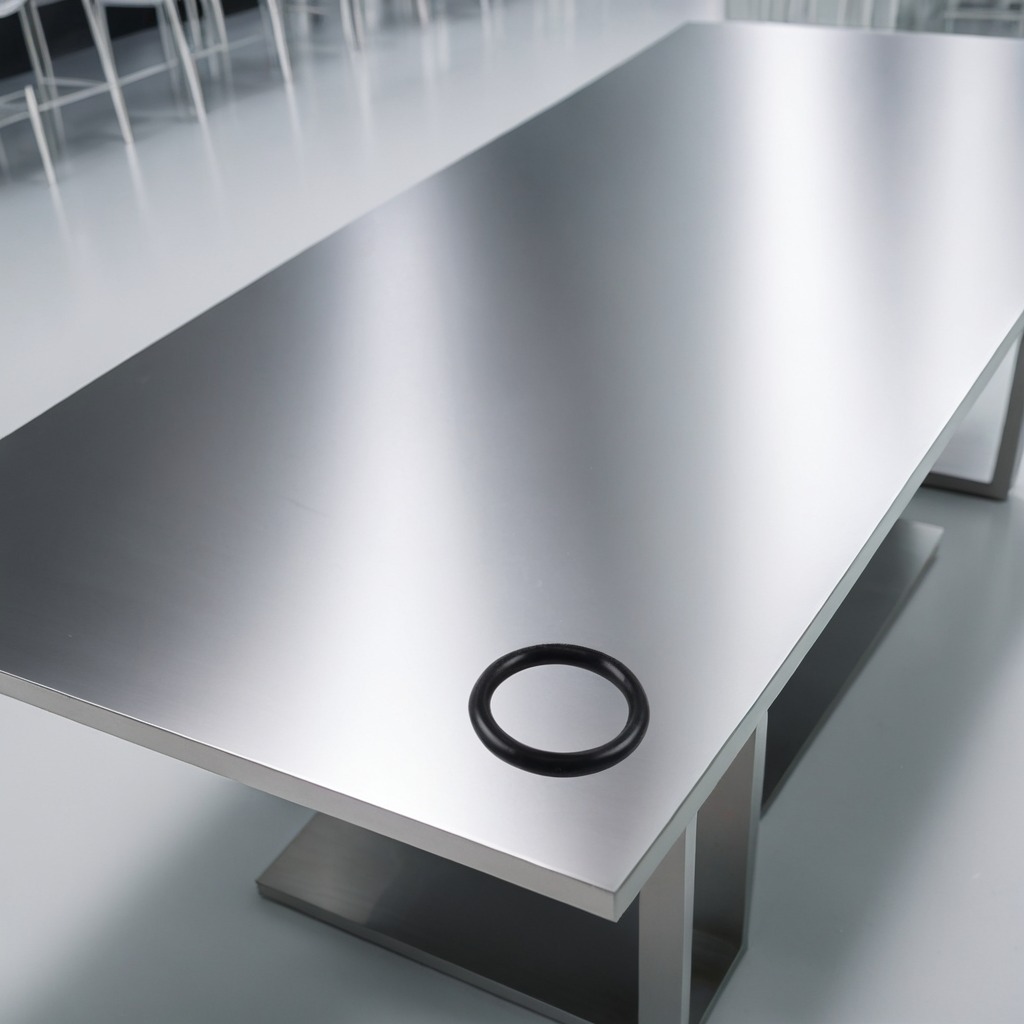
A rubber O-ring is lying on the stainless steel table in a high-end prototyping lab.